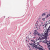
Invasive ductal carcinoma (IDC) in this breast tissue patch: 0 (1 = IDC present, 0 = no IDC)